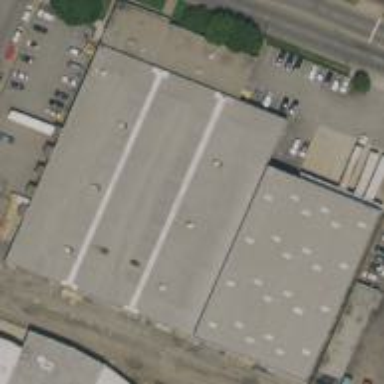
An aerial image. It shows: Warehouse.